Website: home-depot
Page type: stored-credit-cards
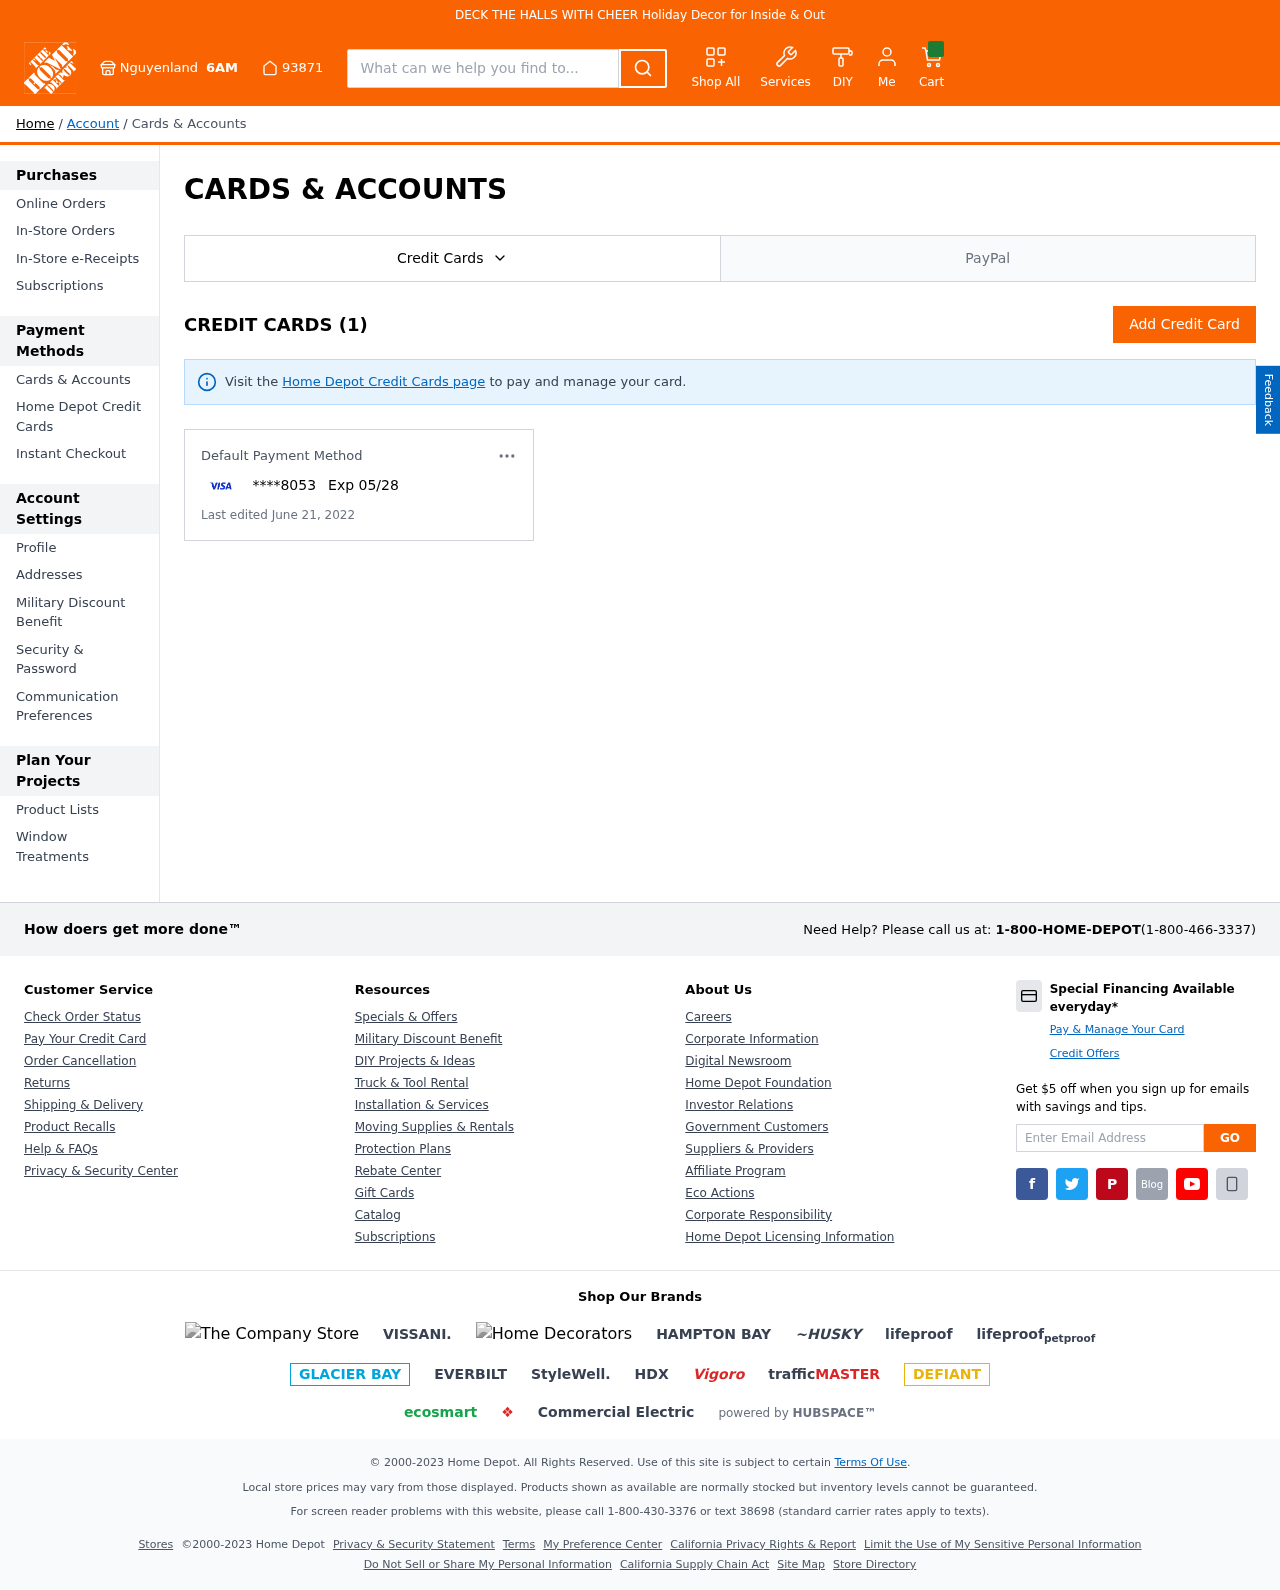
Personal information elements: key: PII_CARD_EXPIRY
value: Exp 05/28
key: PII_CARD_LAST4
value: ****8053
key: PII_CITY
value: Nguyenland
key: PII_POSTCODE
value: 93871
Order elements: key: ORDER_DATE
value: June 21, 2022
Search elements: key: HEADER_SEARCH
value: What can we help you find to...